Field crop: maize
Growth stage: 2
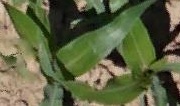
Species: maize